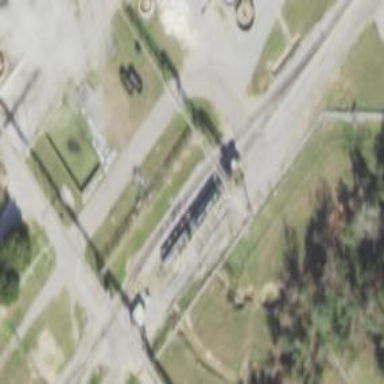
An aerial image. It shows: Railway level crossing.